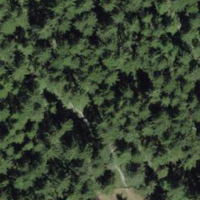
EUNIS habitat code: 43
Species observed at this site:
Laserpitium latifolium
Lysandra coridon
Melanargia galathea